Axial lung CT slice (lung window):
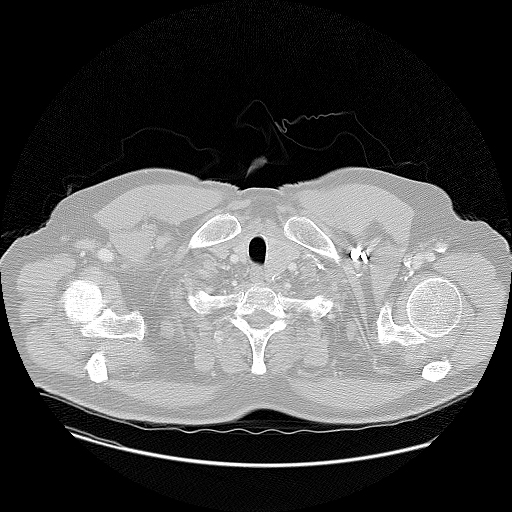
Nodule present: no